Current action and preconditions to check: trajectory_clear

Your task: For each precondition in the list above, predict whether it will hold at this action.

Consider the current scene as observed from the mobile robot's camera, and analyze the predicted future states of all dynamic agents (e.g., people, animals, vehicles, or any moving entities) within the NEXT SECOND.

IMPORTANT: Only answer "very likely" if you are absolutely certain—based on strong, clear evidence—that a dynamic agent will violate the precondition in the predicted future state. Do NOT answer "very likely" for unlikely, ambiguous, or low-probability risks.

Ask yourself for each precondition: Is there a high probability, with clear and convincing evidence, that the predicted future states of any dynamic agent will interfere with the predicted future state of the currently executing action within the NEXT SECOND, causing that precondition to fail?

Assess the risk level based on these predictions. Use "likely" or "very likely" if motions create a clear risk of interference.

Use "neutral" or "improbable" if agents are nearby but their predicted paths are clearly diverging or non-conflicting.

Failure Risk Categories: "very improbable", "improbable", "neutral", "likely", "very likely"

Answer Format: Output ONLY the probability_of_failure value from these categories: "very improbable", "improbable", "neutral", "likely", "very likely"

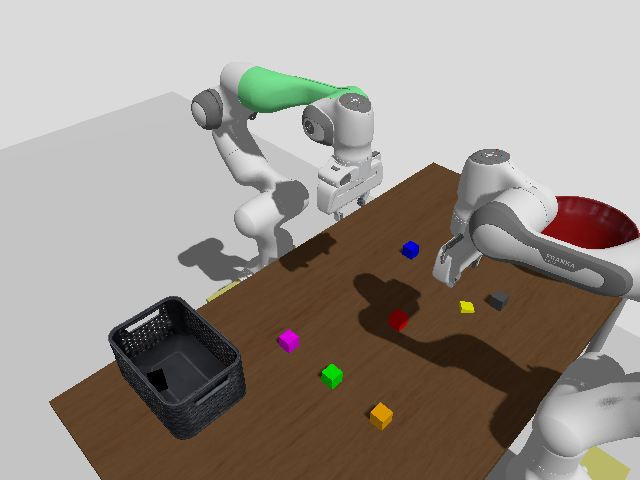

Answer: very improbable